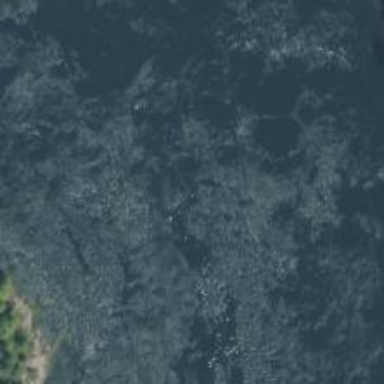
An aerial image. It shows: Rapids in the waterway.